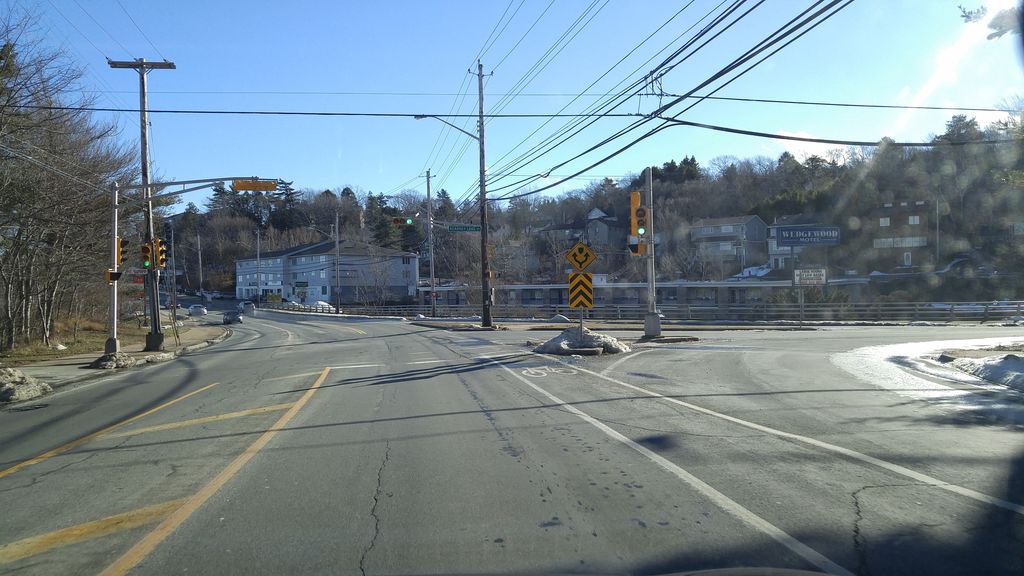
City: halifax